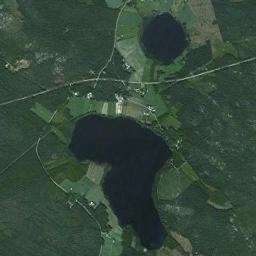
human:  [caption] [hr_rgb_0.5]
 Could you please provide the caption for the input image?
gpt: The lake below is bigger than the lake above .

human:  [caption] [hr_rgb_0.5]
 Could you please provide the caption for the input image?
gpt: A big lake and a small lake lie in fields and forests and the water is dark blue .

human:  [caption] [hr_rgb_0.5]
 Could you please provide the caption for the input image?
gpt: An irregular shape and an approximately circular blue lake surrounded by green and yellow-brown fields .

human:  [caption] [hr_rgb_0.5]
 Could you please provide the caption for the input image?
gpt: There are several small lakes in the picture .

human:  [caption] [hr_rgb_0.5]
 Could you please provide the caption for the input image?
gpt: There are many green farmlands around the lakes .